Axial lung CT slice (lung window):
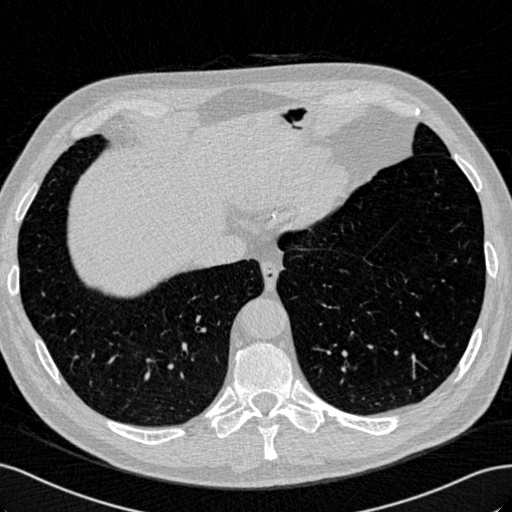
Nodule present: no